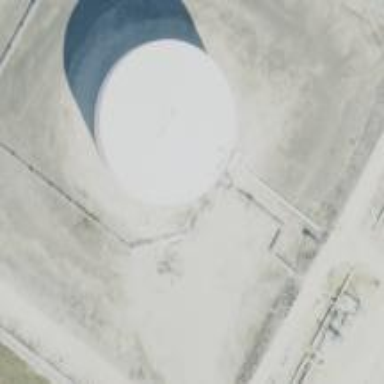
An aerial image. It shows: Storage tank building.